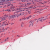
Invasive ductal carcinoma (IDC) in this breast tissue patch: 0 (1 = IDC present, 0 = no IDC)